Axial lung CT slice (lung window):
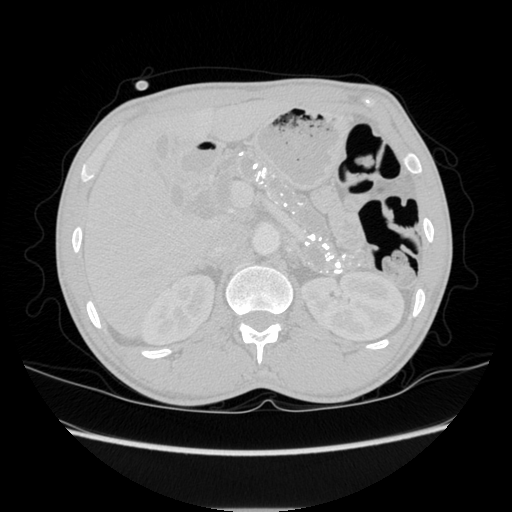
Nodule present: no